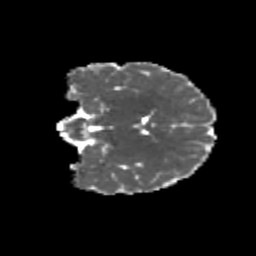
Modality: MD
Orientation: coronal
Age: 9
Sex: female
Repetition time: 9.5 s
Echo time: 0.089 s